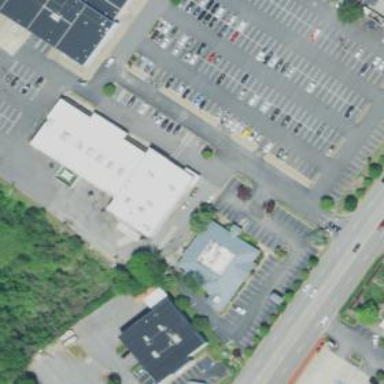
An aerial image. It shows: Commercial building.